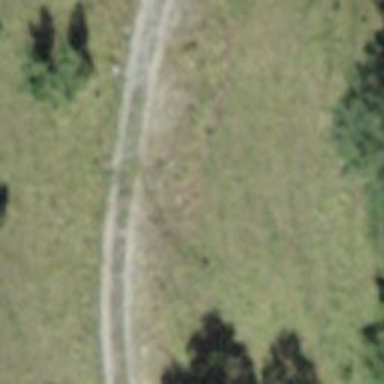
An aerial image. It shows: Track with grade 3 surface.